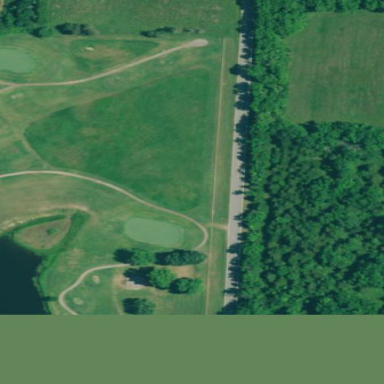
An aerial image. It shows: Area of rough grass used for golf.